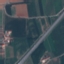
Land use / land cover class: Highway